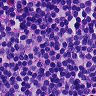
Metastatic tissue present: no